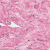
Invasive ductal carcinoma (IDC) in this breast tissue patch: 0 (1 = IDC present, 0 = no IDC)